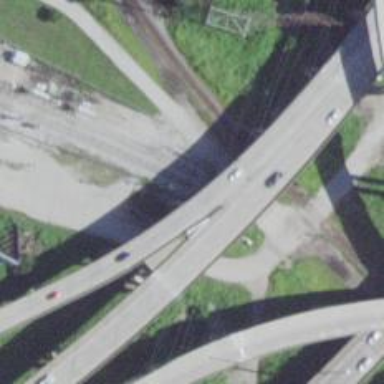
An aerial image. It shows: Bridge over motorway_link.